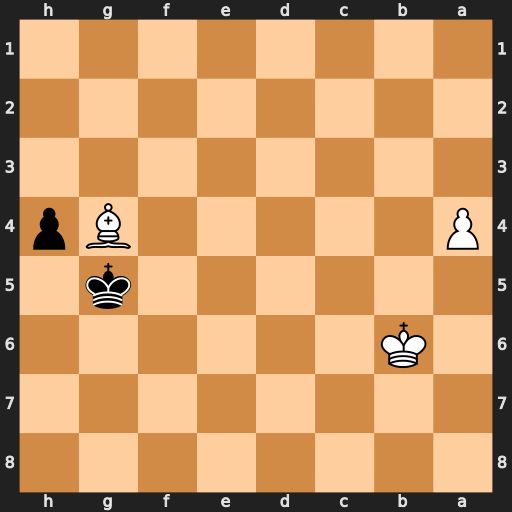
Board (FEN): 8/8/1K6/6k1/P5Bp/8/8/8
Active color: b
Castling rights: -
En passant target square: -
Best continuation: Kxg4 Kc7 h3 a5 h2 a6 h1=Q